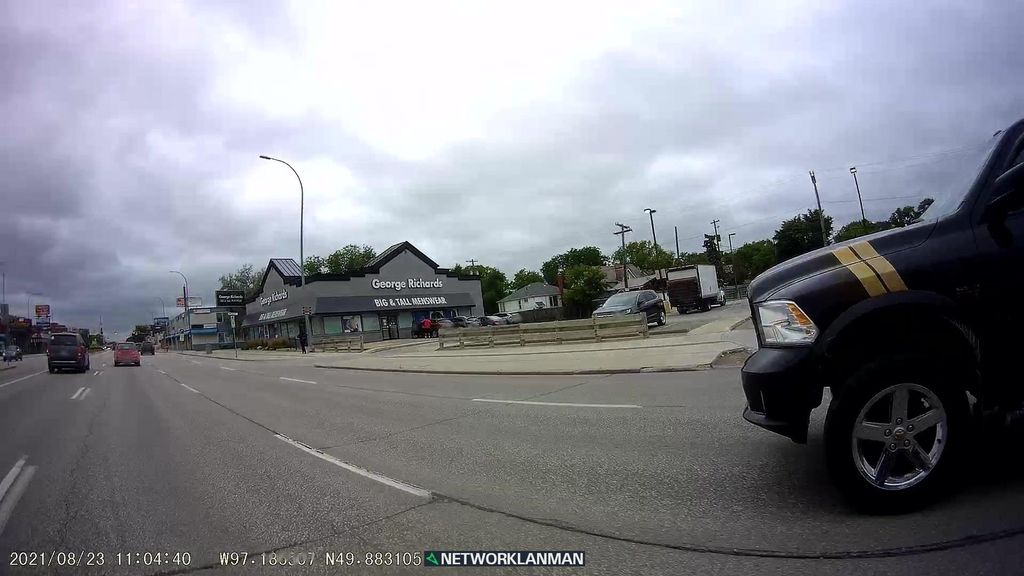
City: winnipeg